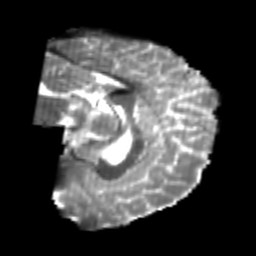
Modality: T2w
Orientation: sagittal
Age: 20
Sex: male
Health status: healthy
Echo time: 0.074 s